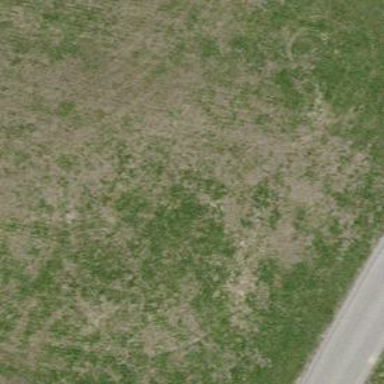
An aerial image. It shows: Grass runway at the airport.